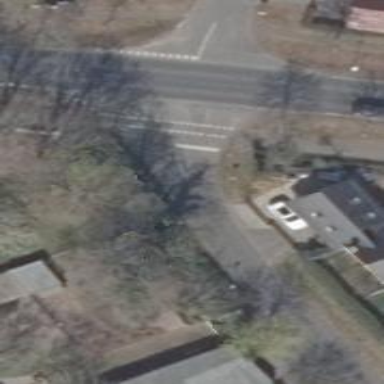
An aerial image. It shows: Residential road with asphalt surface.